Question: Count the number of objects in the diagram.
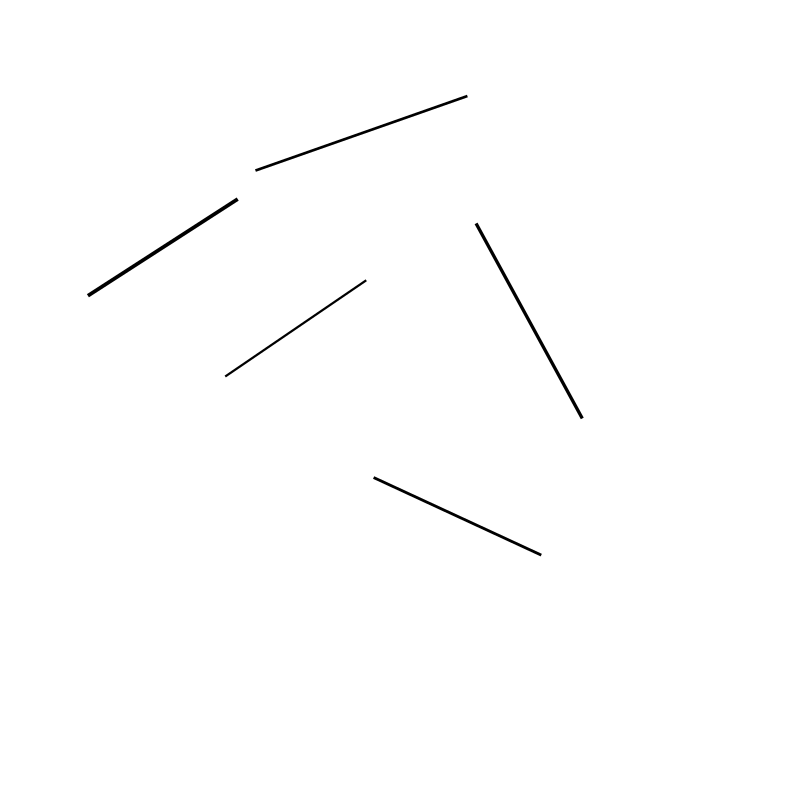
Answer: 5